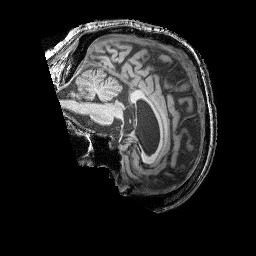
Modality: T1w
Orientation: sagittal
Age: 52
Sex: male
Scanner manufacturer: siemens
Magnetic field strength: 3 T
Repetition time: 2.25 s
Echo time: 0.00415 s